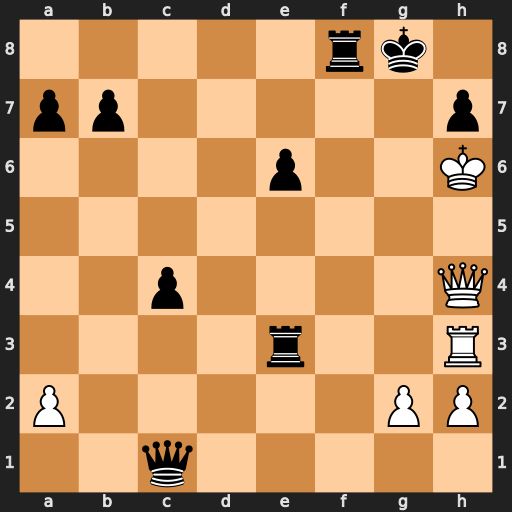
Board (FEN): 5rk1/pp5p/4p2K/8/2p4Q/4r2R/P5PP/2q5
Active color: w
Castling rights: -
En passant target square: -
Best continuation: Qg5+ Kf7 Rxe3 Qf1 Rf3+